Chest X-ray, PA view. Patient: 31 years old, sex F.
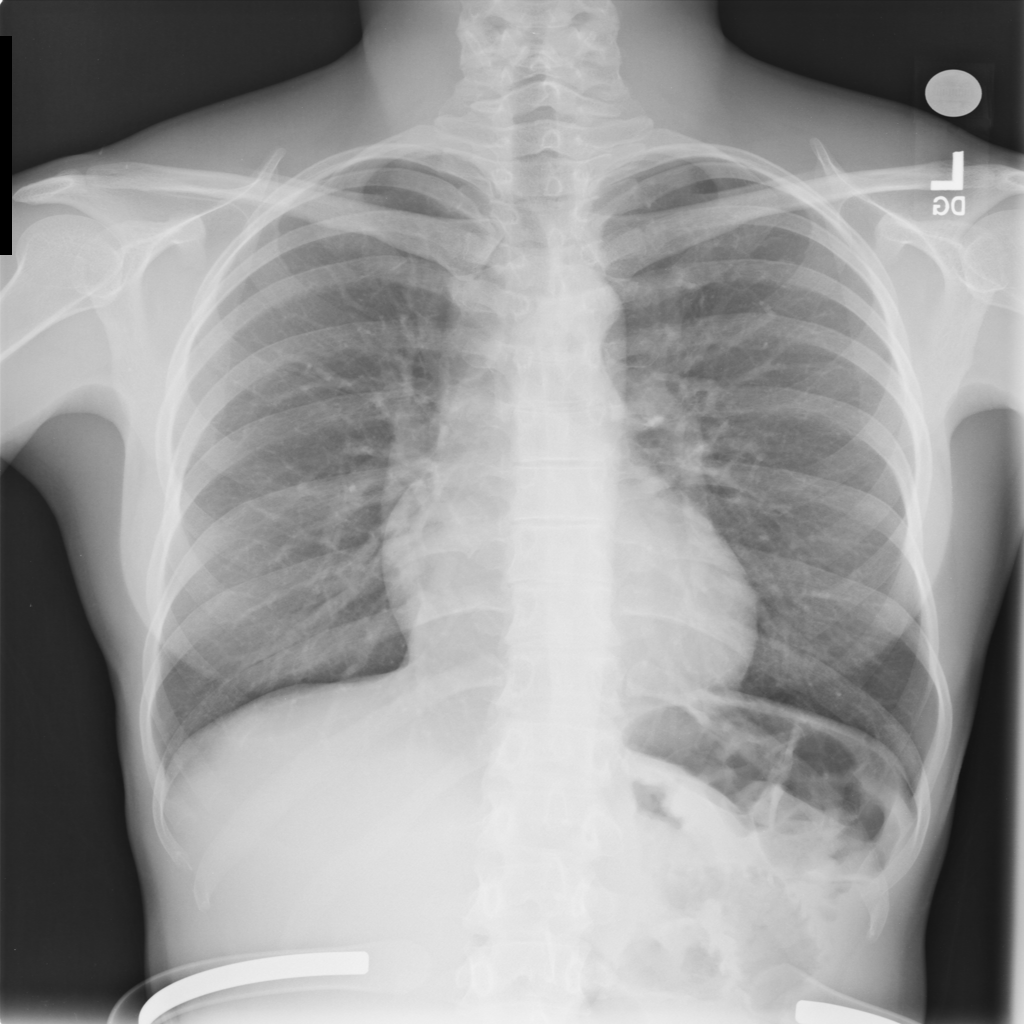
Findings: No Finding